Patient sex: M
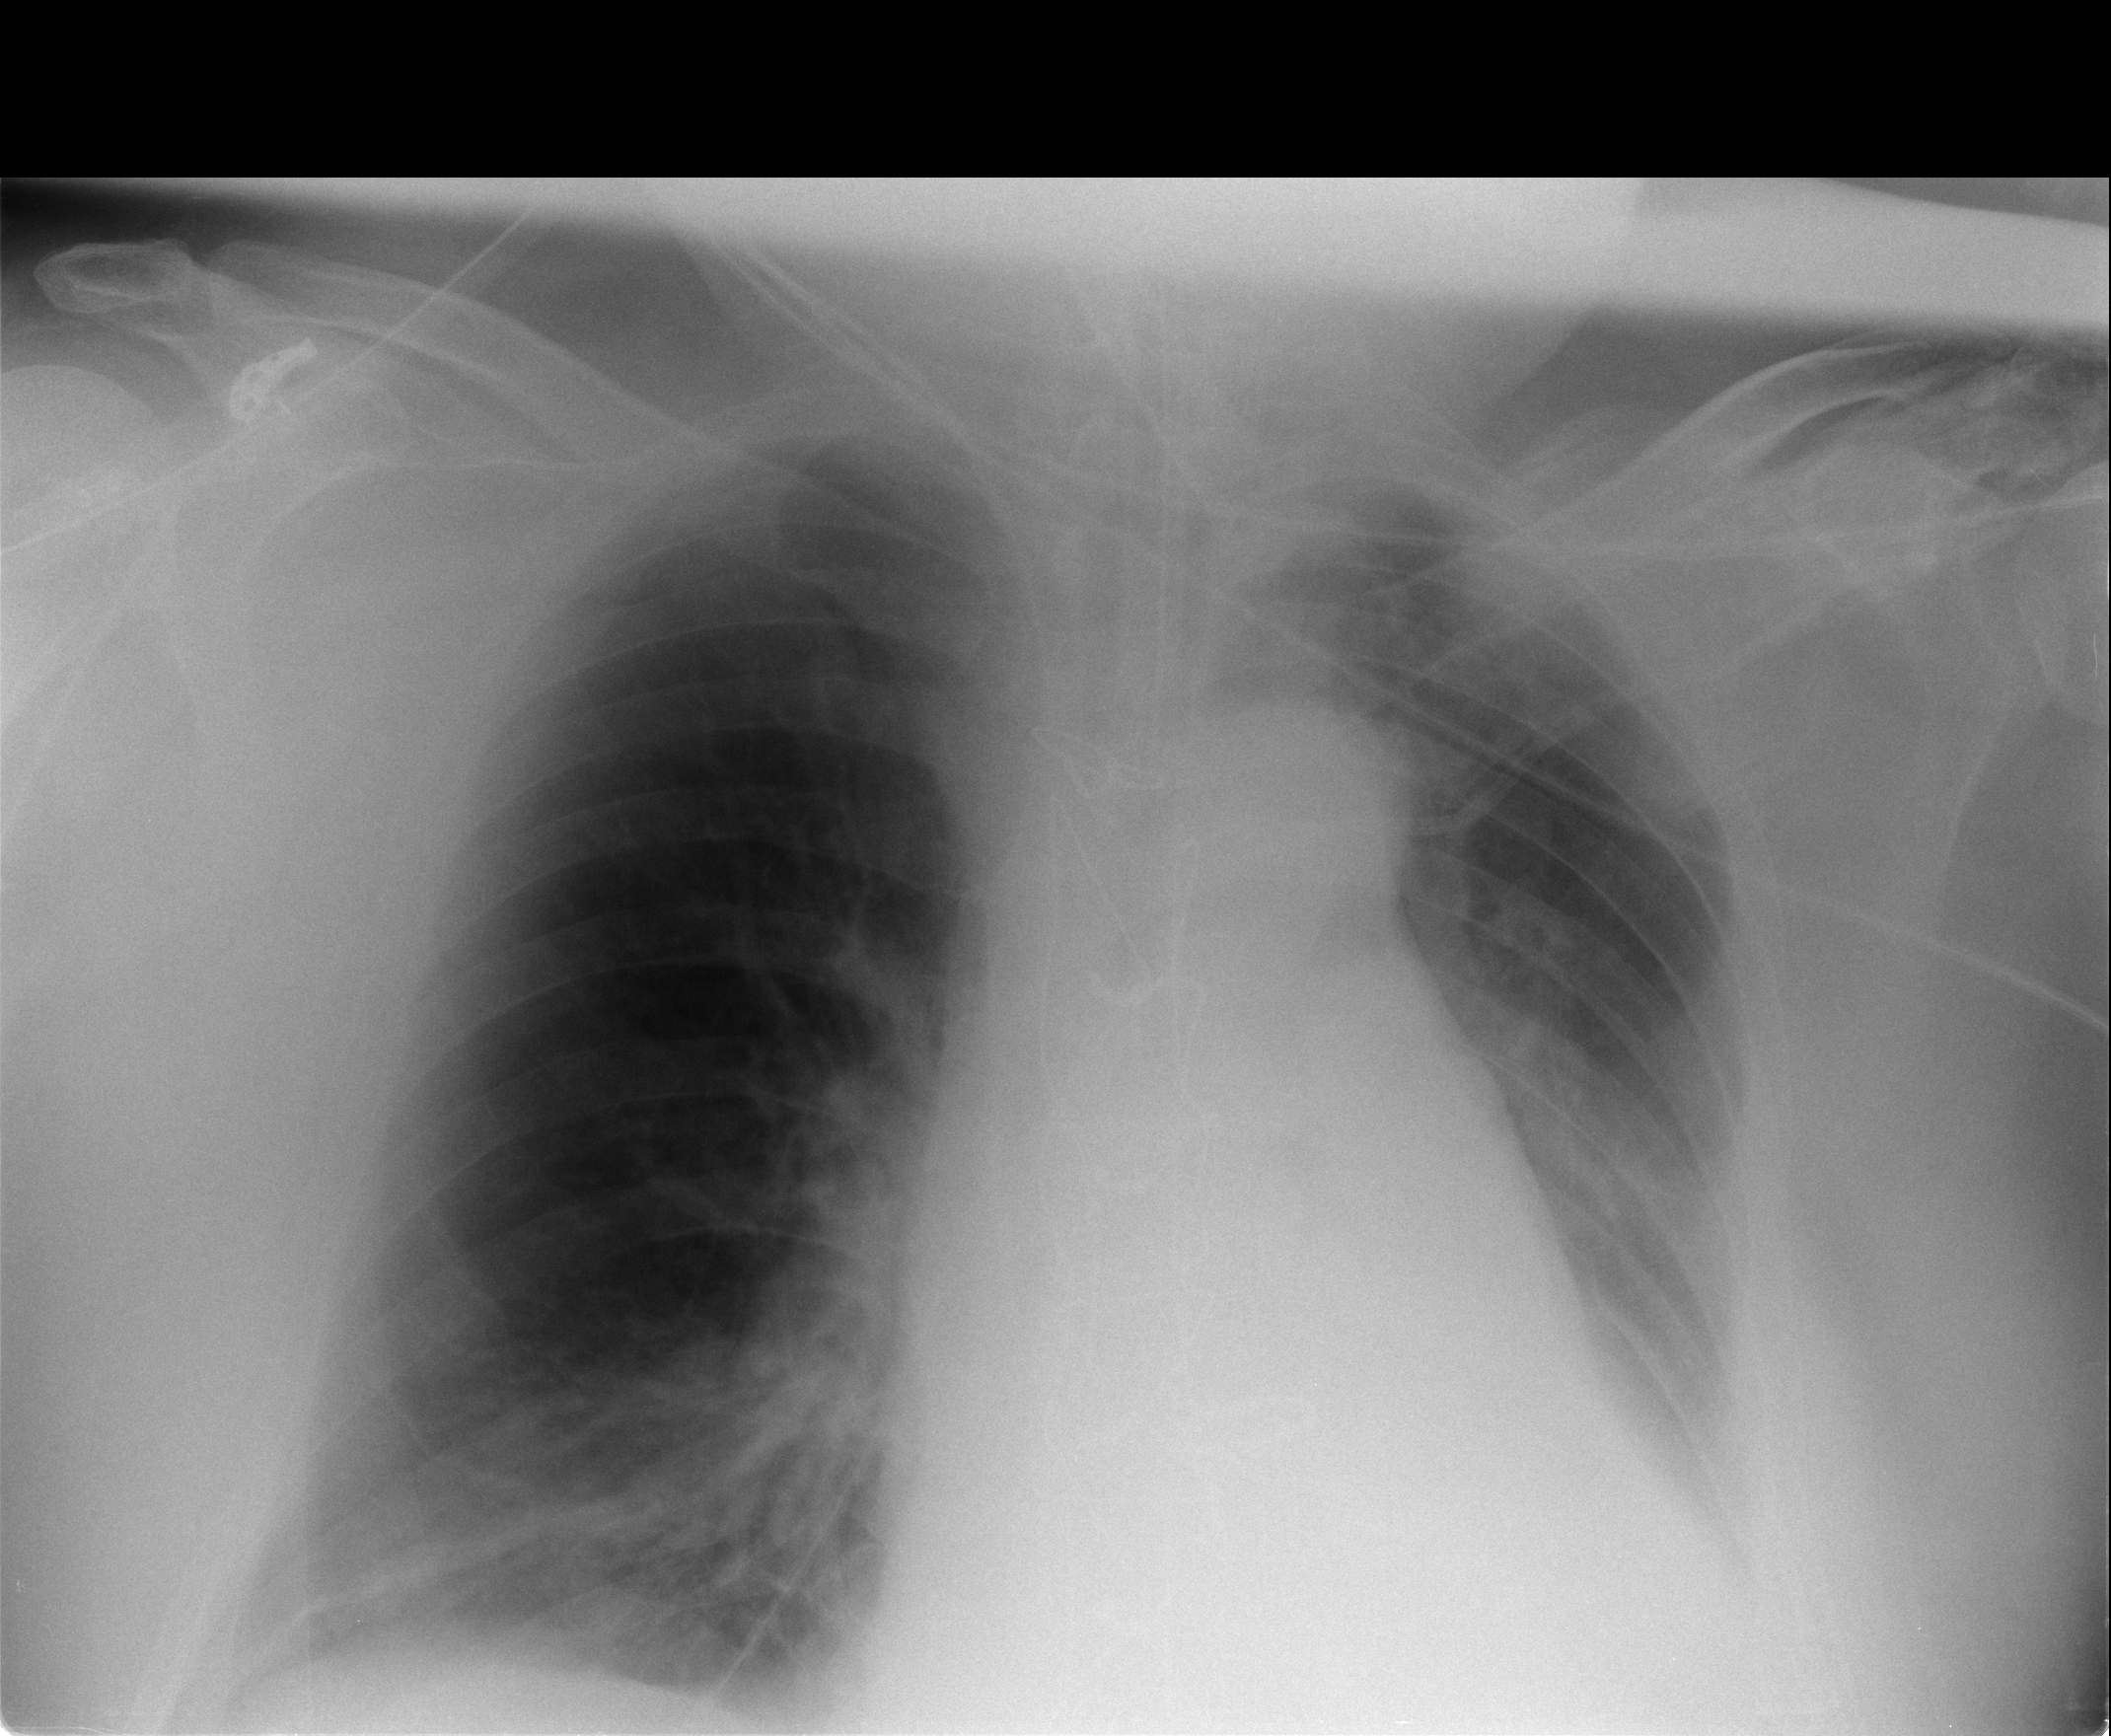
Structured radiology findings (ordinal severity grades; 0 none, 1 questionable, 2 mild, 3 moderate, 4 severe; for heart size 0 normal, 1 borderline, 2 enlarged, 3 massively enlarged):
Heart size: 2
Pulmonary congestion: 1
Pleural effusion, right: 1
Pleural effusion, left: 2
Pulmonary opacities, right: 0
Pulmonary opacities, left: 0
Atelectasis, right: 2
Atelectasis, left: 0